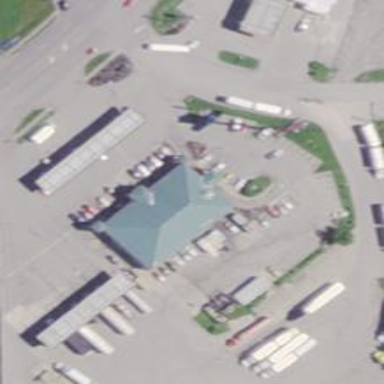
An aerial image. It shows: Convenience store inside building.